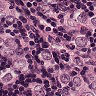
Metastatic tissue present: yes